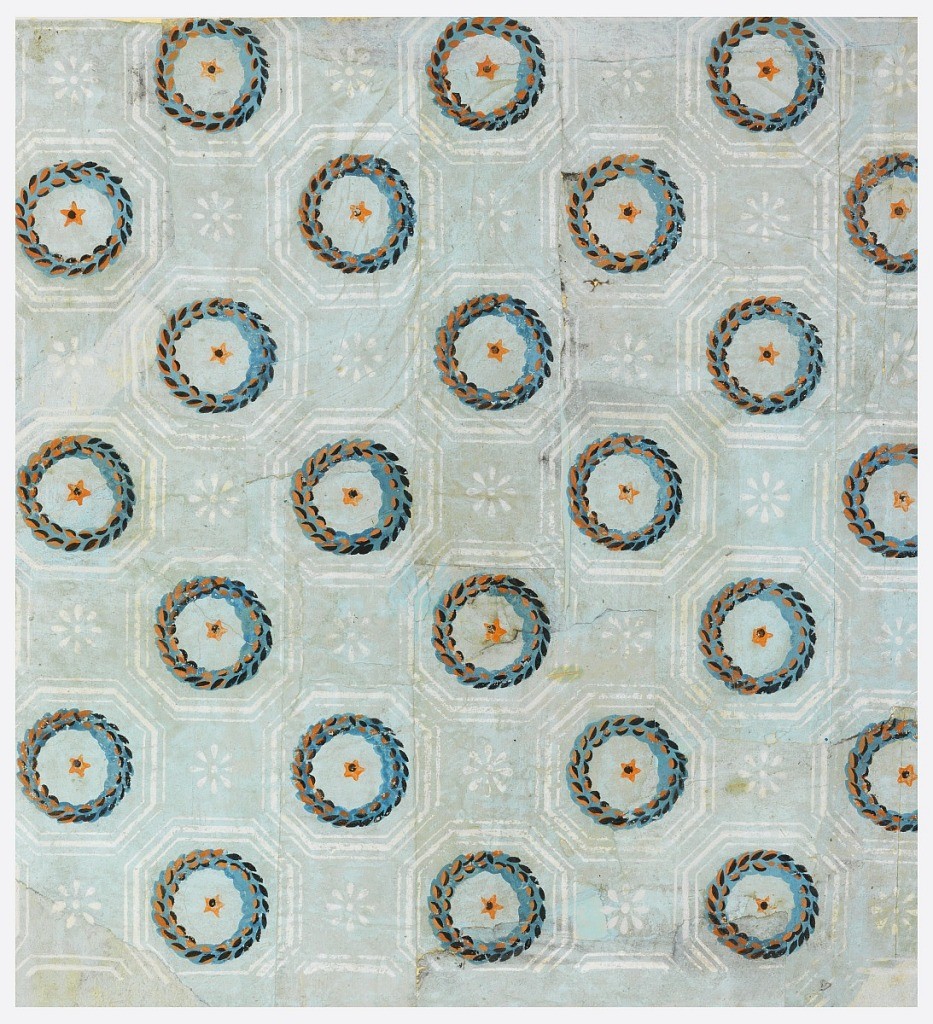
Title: Sidewall
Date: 1795–1800
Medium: Block-printed on handmade paper
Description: Vertical rectangle, on pieced paper. Octagonal shapes, formed with triple white lines, enclosing dark blue laurel wreaths with orange star at center; intervening space between octagons set with white foliate medallion.